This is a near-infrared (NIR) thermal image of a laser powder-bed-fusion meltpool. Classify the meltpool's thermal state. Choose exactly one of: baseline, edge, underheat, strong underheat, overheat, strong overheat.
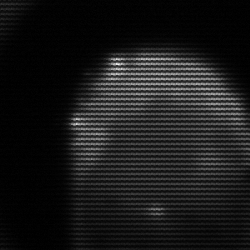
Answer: edge